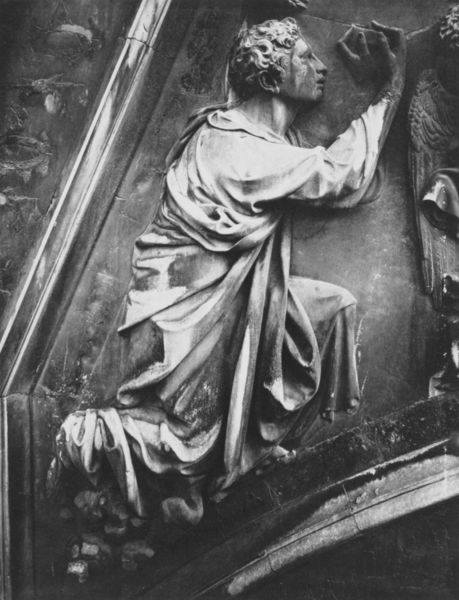
Titel: Porta della Mandorla
Künstler: Nanni di Banco
Standort: Florenz, S. Maria del Fiore (EU - I - Toskana)
Schlagwörter: flügel, hand, kopf, mann, schatten, umhang, daumen, mund, nase, ohr, profil, schmuck, schwarz, weiss, ornament, falten, gesicht, mensch, stein, hals, hände, kirche, auge, figur, gewand, haare, mantel, stoff, locken, statue, relief, bogen, fassade, mauer, church, hands, robes, robe, wall, zeigefinger, detail, faltig, verzierung, plastik, knie, hoch, foto, fotografie, fuss, schwarz weiss, knien, beten, altar, portal, jesus, greek, man, roman, stone, kniend, anbeten, black and white, tunika, fabric, curls, curl, sculpture, strebe, drape, marble, cloak, betender, fresco, carving, kniender, begging, kneeling, beg, angle, photograph, europe, kneel, prisoner, curly hair, carve, engrave, cry, humble, angel wing, arb;e, catjedra, stpme, pythogoras